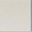
Piece: xx